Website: apple
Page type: order-returns
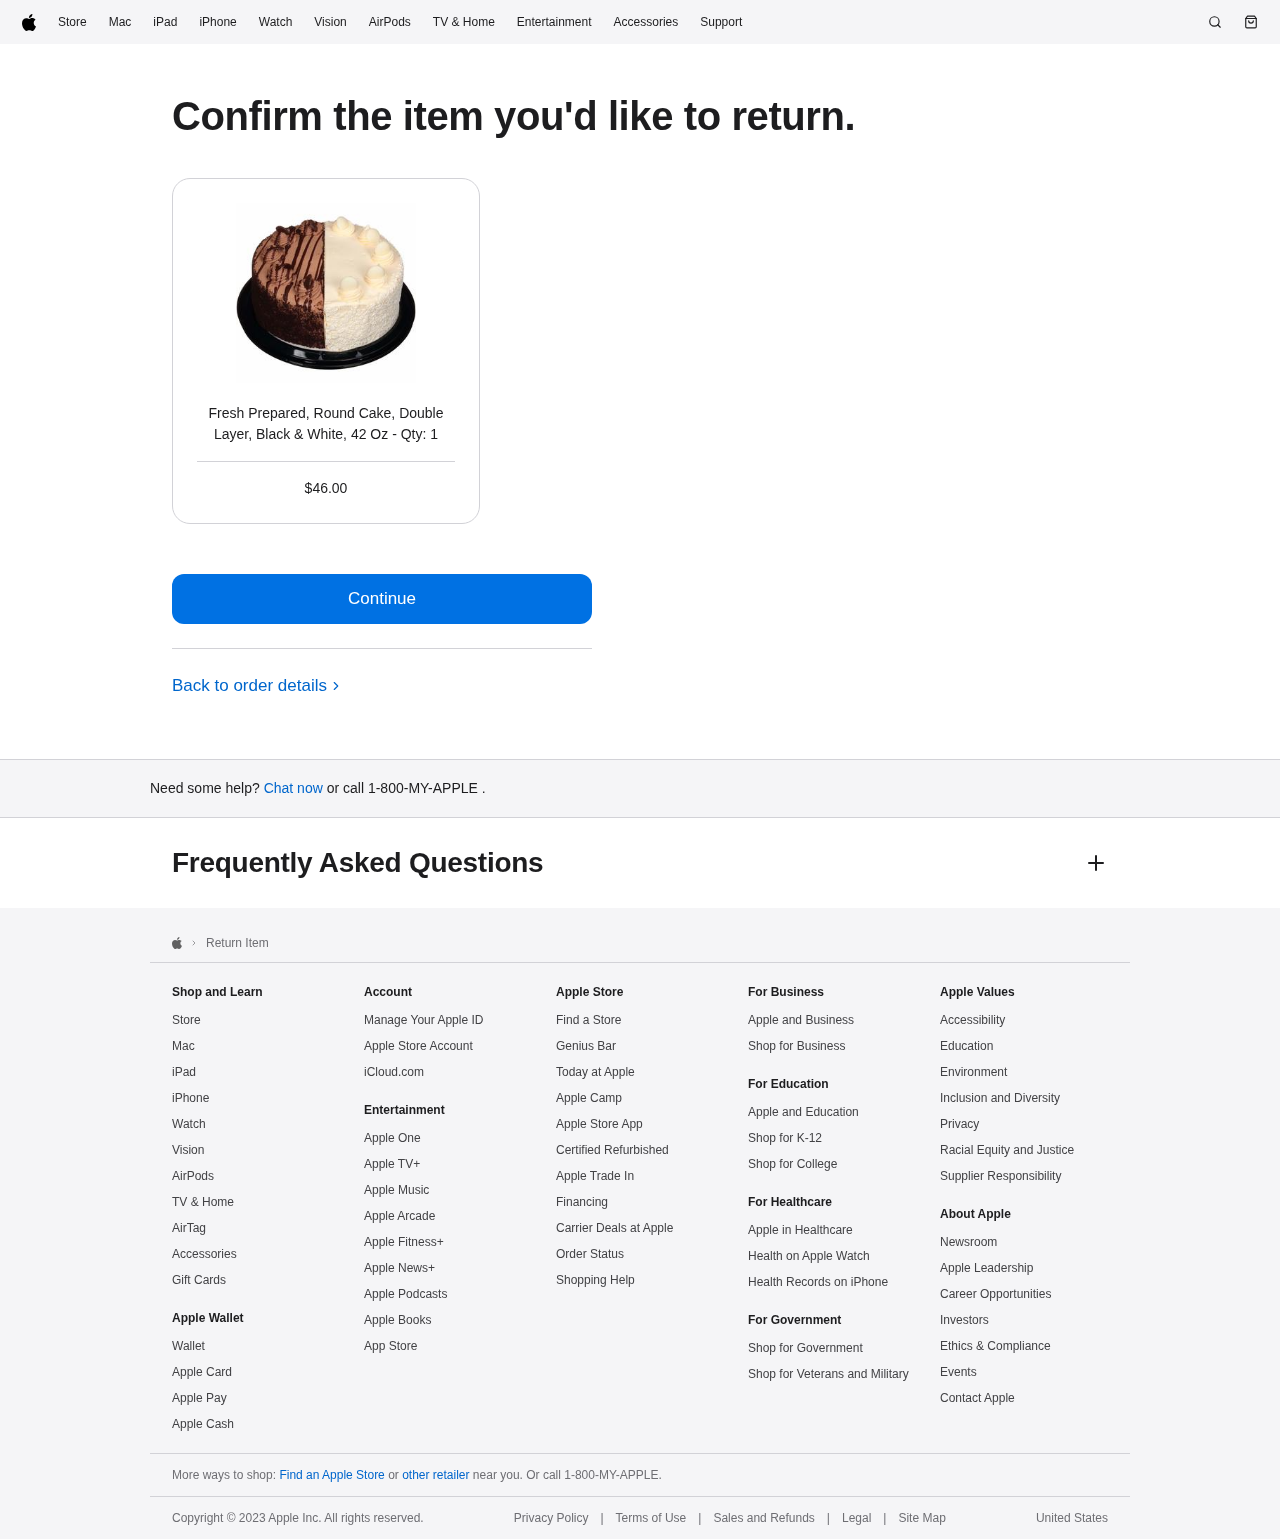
Product elements: key: PRODUCT1_NAME
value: Fresh Prepared, Round Cake, Double Layer, Black & White, 42 Oz
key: PRODUCT1_PRICE
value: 46
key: PRODUCT1_QUANTITY
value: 1